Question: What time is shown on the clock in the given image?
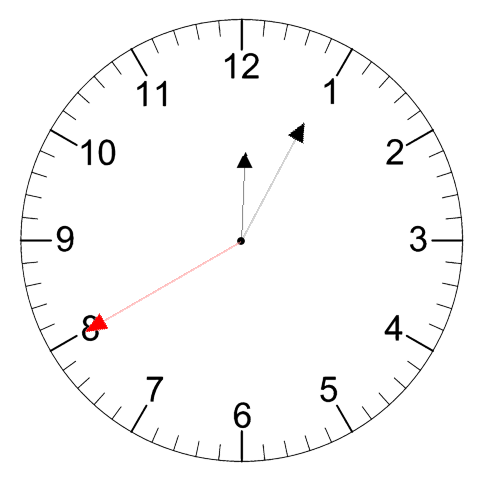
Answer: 12:04:40